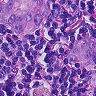
Metastatic tissue present: yes